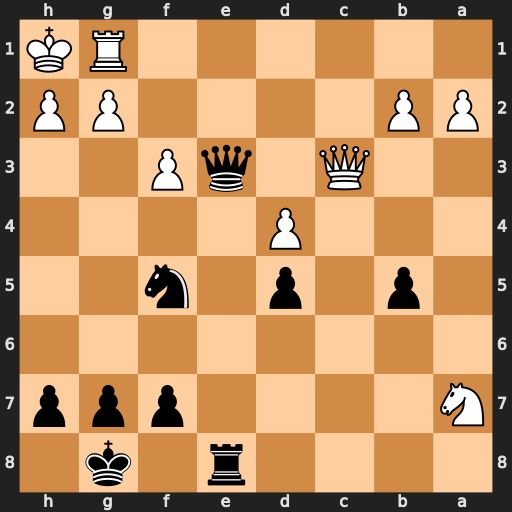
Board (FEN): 4r1k1/N4ppp/8/1p1p1n2/3P4/2Q1qP2/PP4PP/6RK
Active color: b
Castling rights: -
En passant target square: -
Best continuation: Ng3+ hxg3 Qh6#